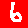
Digit: 6